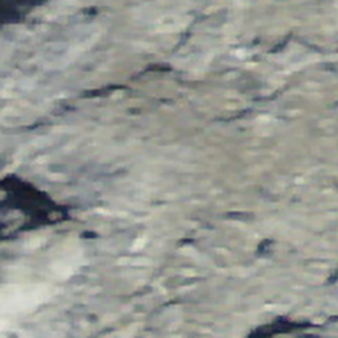
Label: other